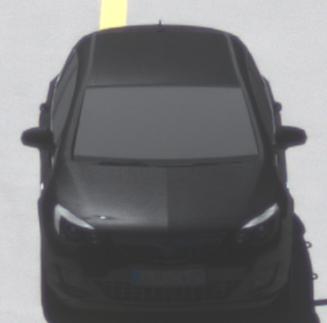
Make: Opel
Model: Astra 1.4 ecoFlex
Detailed model: Astra (J)
Model produced from: 2009/12
Model produced until: 2010/12
Doors: 5
Color: black
Road condition: dry road
Daytime: midday
Contrast: high contrast